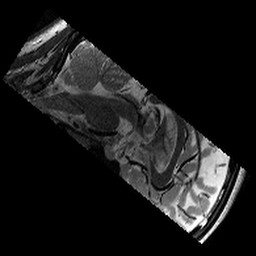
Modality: T2w
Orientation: sagittal
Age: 13
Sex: female
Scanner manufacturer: siemens
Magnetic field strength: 3 T
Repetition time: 9.23 s
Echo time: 0.067 s